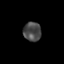
Tissue: skin
Cell type: Epithelial cells
Senescence score: 0.2769
Nuclear area (px): 337
Mean DAPI intensity: 73.131